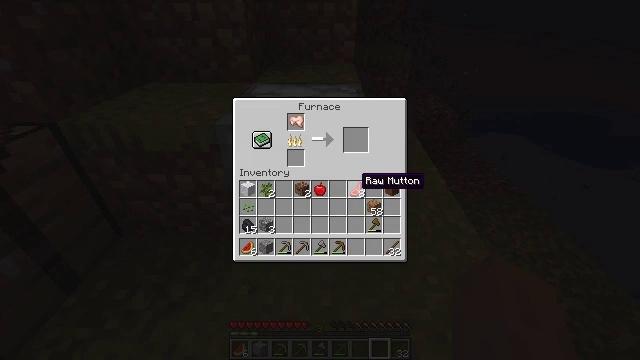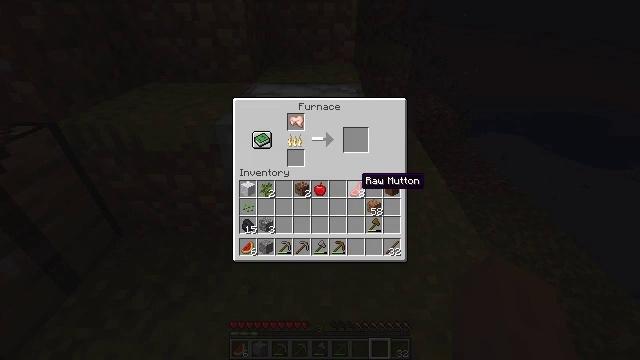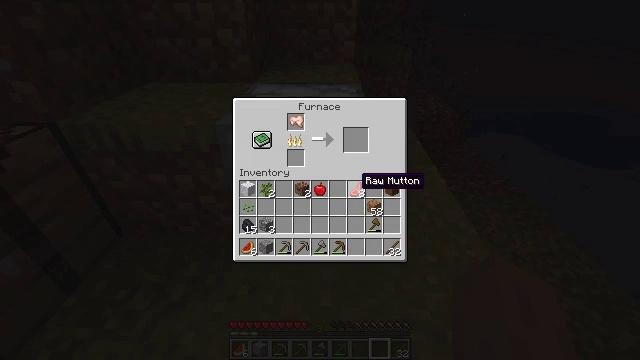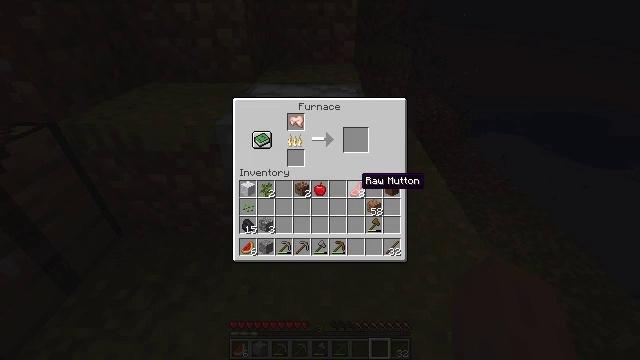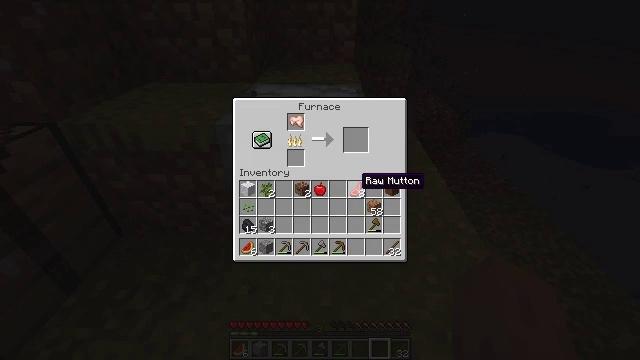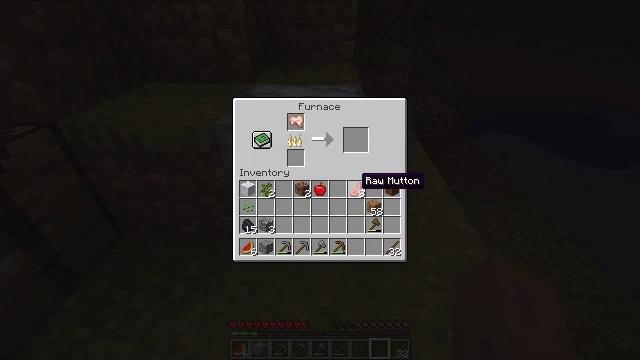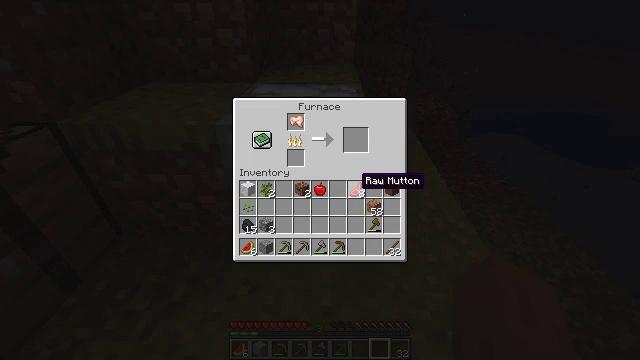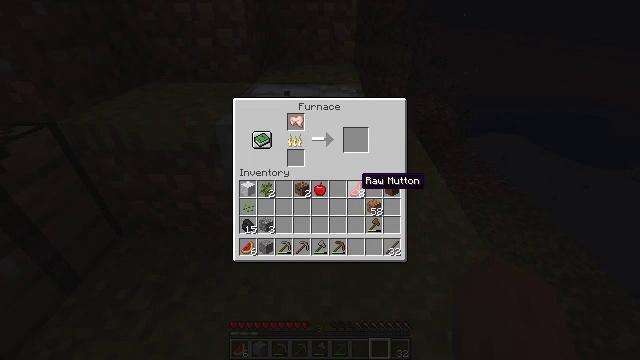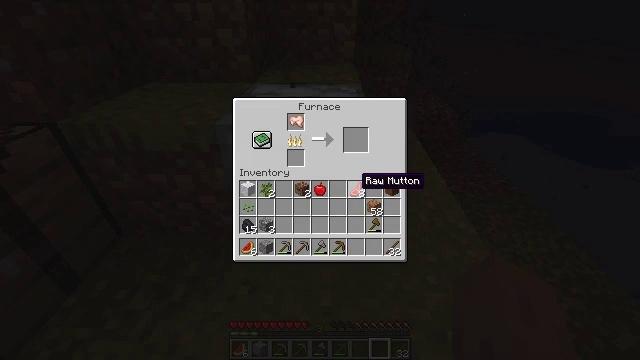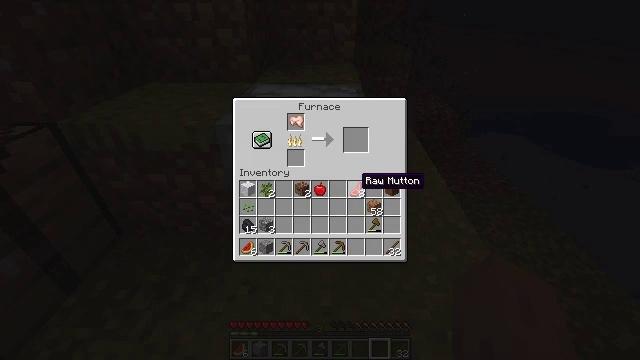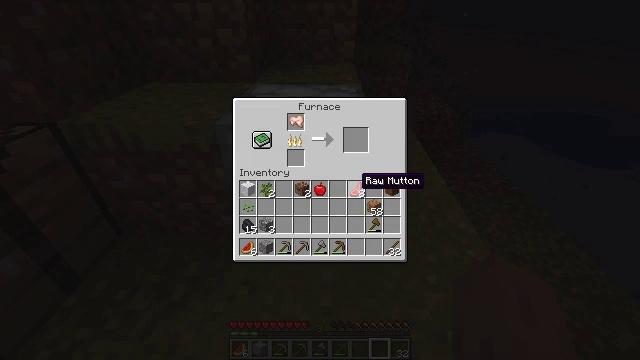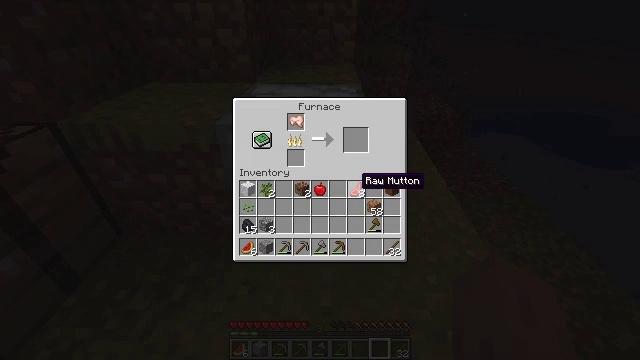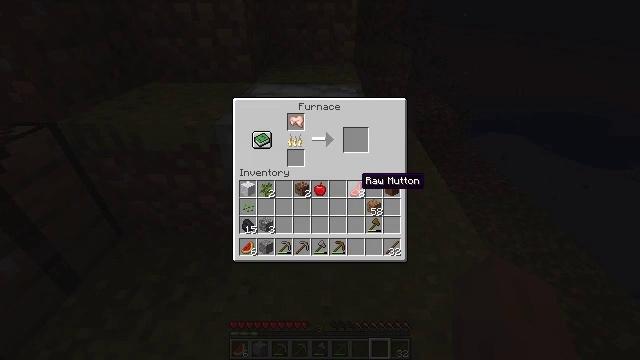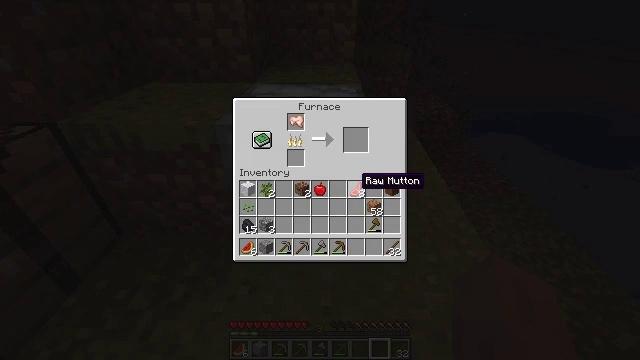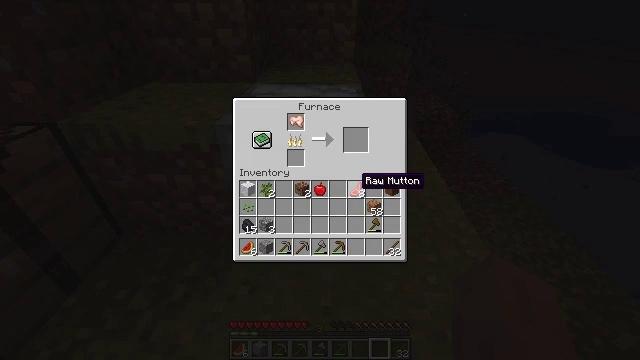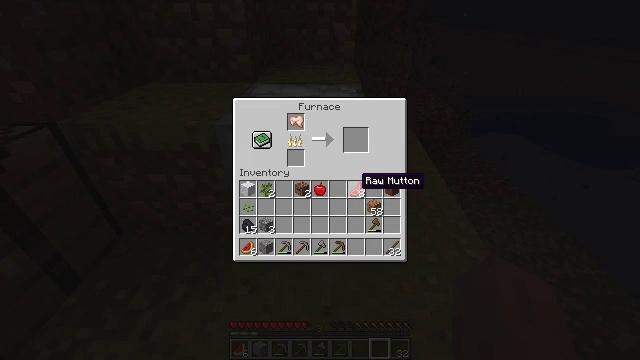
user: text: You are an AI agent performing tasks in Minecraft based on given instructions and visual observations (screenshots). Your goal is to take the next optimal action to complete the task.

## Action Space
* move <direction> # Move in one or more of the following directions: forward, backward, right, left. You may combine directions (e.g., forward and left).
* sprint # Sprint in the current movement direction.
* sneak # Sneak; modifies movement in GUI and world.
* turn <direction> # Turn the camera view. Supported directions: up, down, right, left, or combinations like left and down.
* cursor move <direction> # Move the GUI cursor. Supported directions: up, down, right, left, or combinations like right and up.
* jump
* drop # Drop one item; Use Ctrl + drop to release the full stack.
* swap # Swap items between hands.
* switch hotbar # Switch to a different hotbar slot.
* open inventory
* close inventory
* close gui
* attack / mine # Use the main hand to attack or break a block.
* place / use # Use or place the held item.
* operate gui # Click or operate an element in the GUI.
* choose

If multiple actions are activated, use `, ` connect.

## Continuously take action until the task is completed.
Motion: motion action
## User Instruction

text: craft item air
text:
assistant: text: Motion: no_op
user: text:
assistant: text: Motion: no_op
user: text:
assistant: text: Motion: no_op
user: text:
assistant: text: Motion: no_op
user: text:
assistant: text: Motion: no_op
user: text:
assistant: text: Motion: no_op
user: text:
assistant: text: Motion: no_op
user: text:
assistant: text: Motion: no_op
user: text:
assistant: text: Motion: no_op
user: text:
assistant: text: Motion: no_op
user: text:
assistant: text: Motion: no_op
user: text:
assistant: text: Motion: no_op
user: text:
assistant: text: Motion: no_op
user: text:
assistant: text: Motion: no_op
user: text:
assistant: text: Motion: no_op
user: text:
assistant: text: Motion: no_op
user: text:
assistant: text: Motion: no_op
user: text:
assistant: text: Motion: no_op
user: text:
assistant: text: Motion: no_op
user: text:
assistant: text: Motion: no_op
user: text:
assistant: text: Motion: no_op
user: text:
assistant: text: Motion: no_op
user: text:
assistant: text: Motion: no_op
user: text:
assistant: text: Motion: no_op
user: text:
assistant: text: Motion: no_op
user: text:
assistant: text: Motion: no_op
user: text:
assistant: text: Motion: no_op
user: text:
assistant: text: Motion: no_op
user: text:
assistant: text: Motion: no_op
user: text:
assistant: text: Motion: no_op